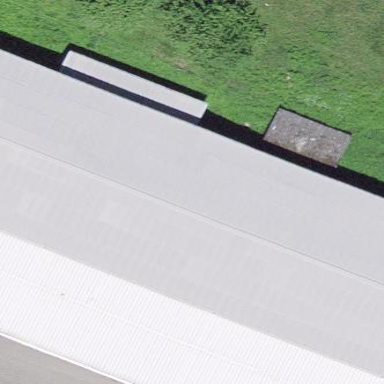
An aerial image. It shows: Building.